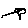
Label: tree